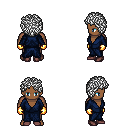
a pixel art fantasy rpg character, male body template, human, dark skin, blue robe, teal pants, white curly afro hairstyle, gold gloves, maroon shoes, four views (front, back, left, right), 2x2 character sprite sheet, small pixel art, hard edges, no anti-aliasing